Question: I am trying to setup Jenkins using jenkins-cli. From the <URL>, I know I am supposed to add my public key in Jenkins:
> Login from the web UI and go to <URL>, then set your public keys in the designated text area.
However, when I can't find where to put my public key there, as all I see is the following (see end of message).
Where should the public key be added? and, is it possible to add the public key at a specific path under the $JENKINS_HOME directory (to add the key as part of a shell script)?

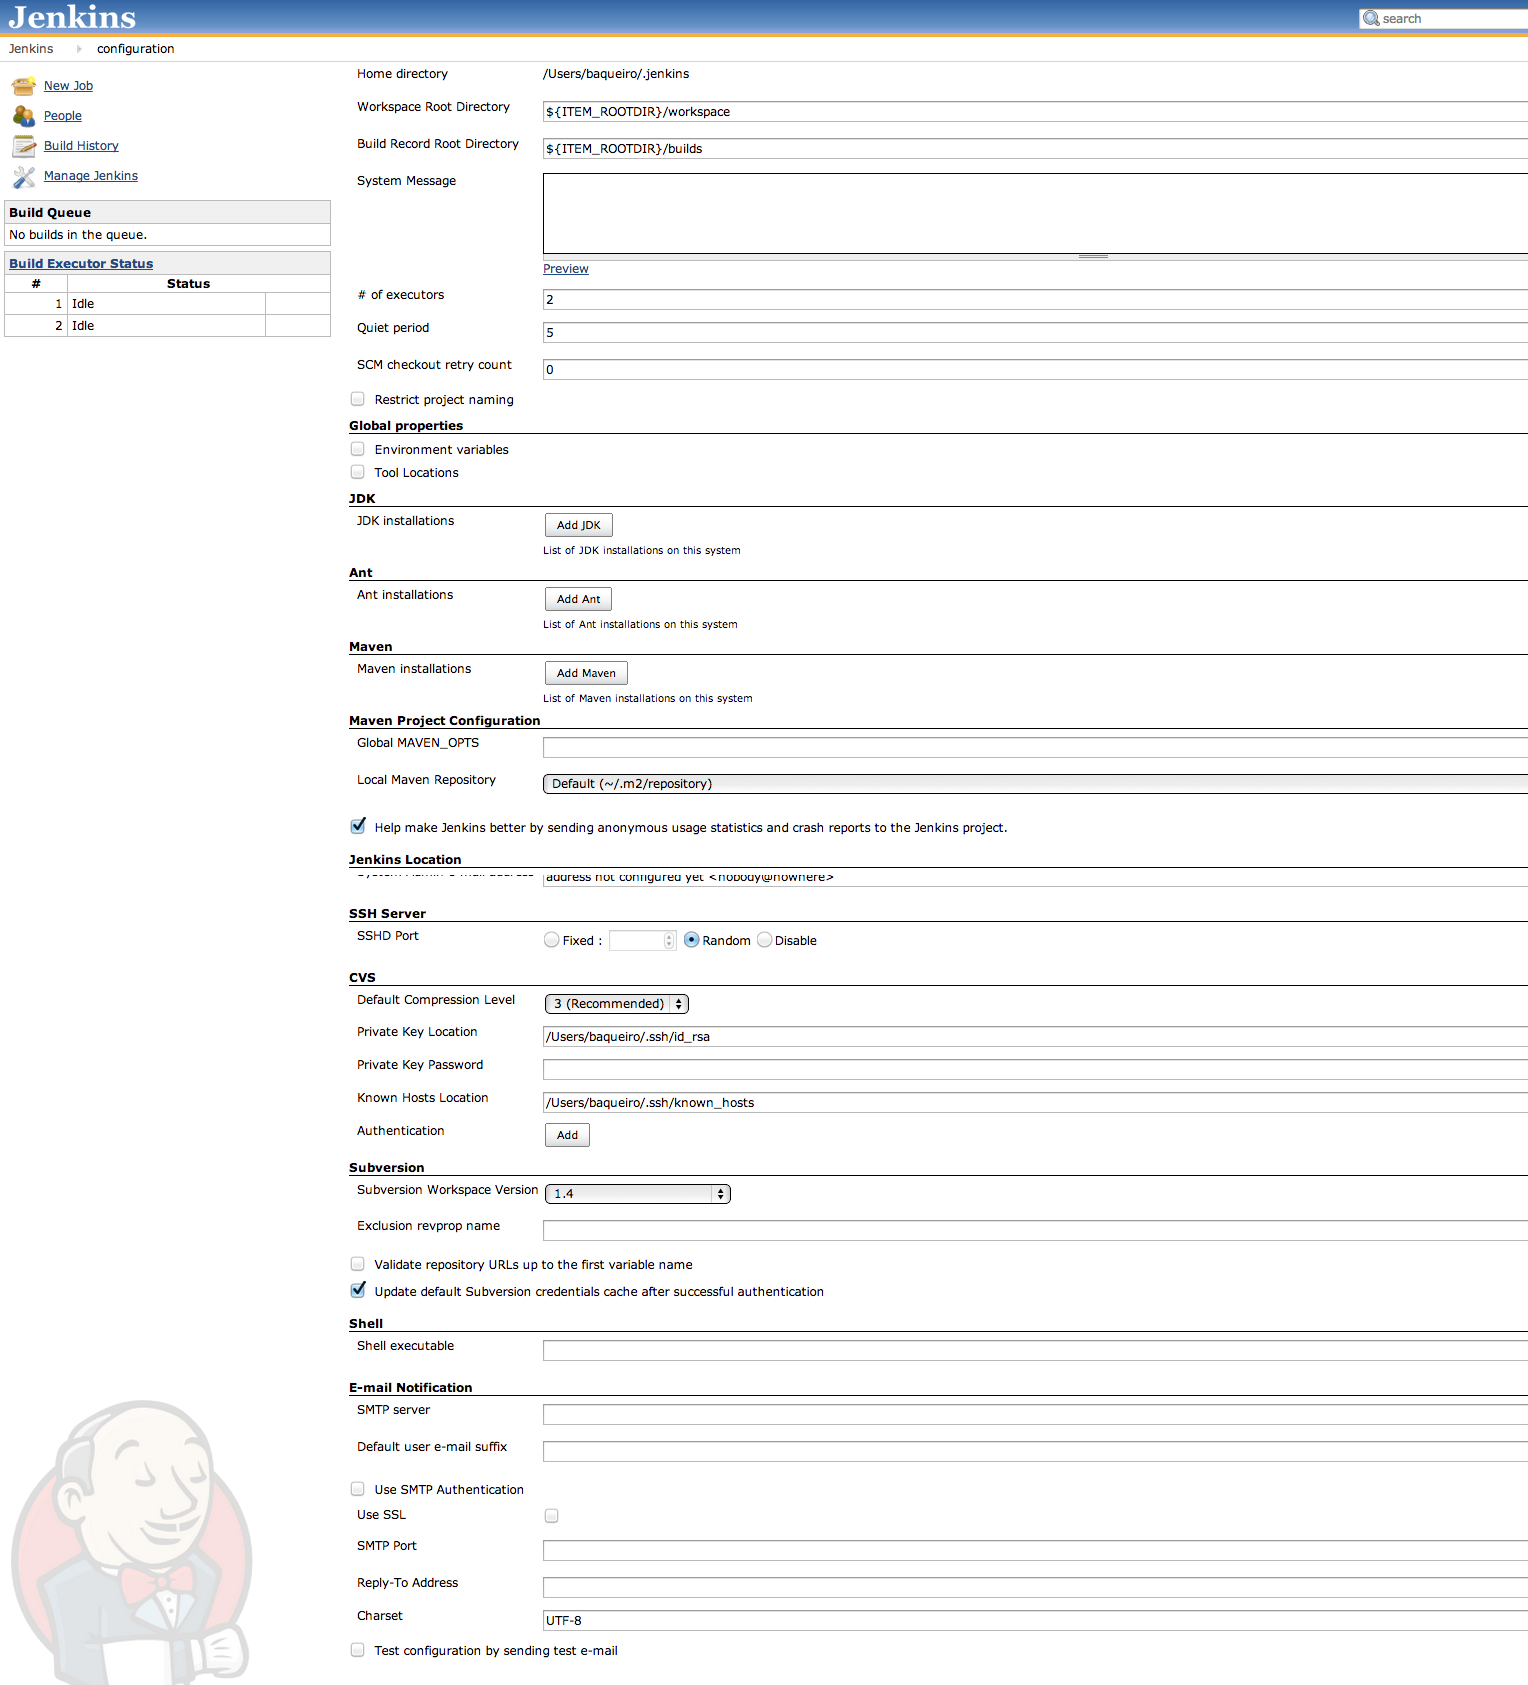
Answer: You're in '/configure', in '/me/configure': the latter is a shortcut for '/user/yourname/configure'. These keys are obviously user-specific.
Click your user name in Jenkins (top right, needs security enabled), select on the left.